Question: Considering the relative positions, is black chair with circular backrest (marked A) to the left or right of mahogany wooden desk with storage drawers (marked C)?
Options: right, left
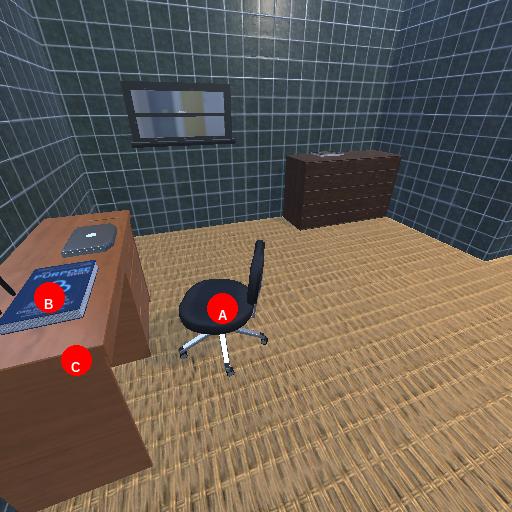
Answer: right